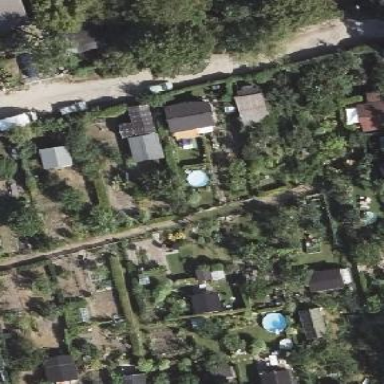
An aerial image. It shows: Area designated for allotments.